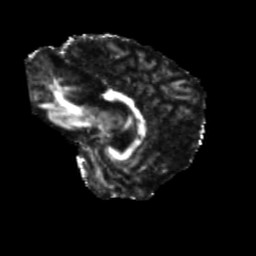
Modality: FA
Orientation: sagittal
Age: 62
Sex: female
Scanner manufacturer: siemens
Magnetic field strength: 3 T
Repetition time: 5.25 s
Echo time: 0.08 s